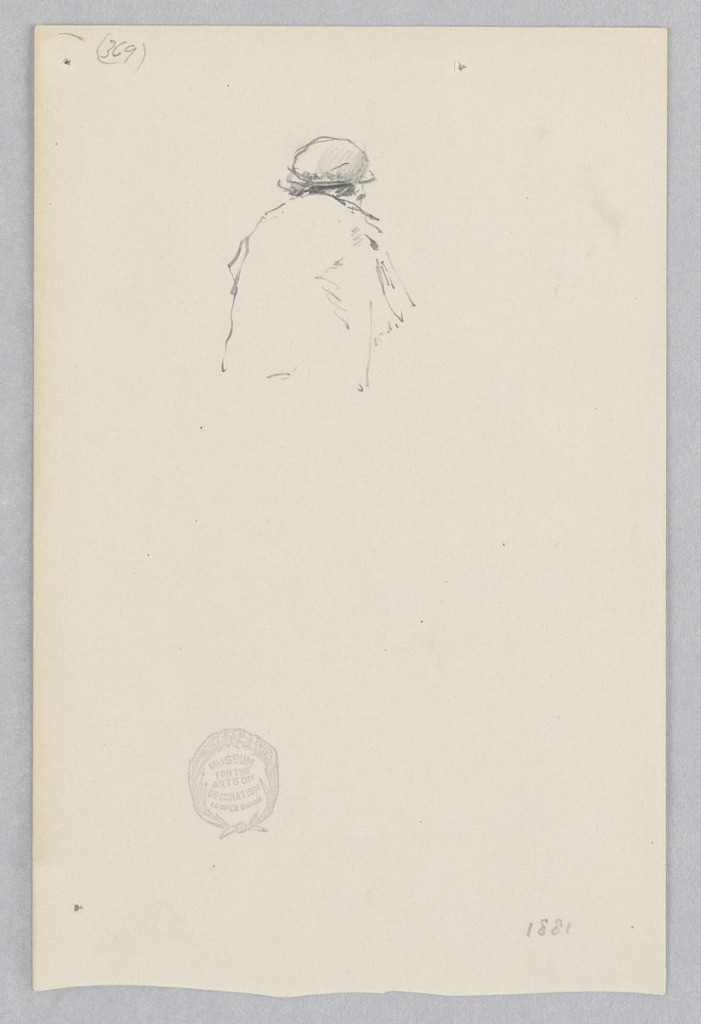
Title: James McNeill Whistler
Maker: Robert Frederick Blum, American, 1857–1903
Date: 1881
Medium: Graphite on wove paper
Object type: Drawing
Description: Partial sketch of a male figure leaning on a railing.